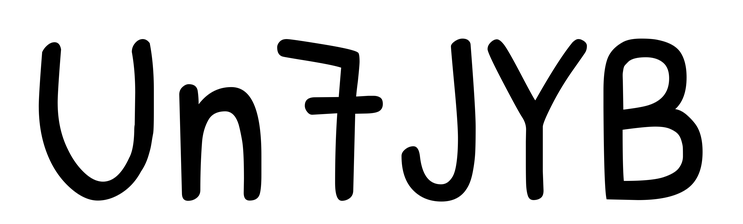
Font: PatrickHand-Regular